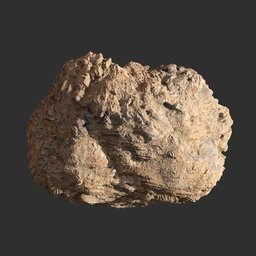
Label: nature